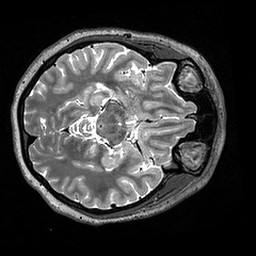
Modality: T2w
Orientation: axial
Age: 29
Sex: female
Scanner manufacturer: siemens
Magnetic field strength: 3 T
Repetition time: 3.2 s
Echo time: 0.564 s